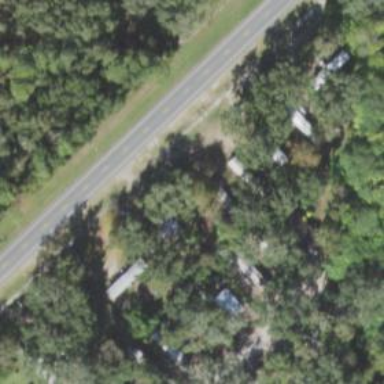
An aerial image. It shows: Residential area known as trailer park.